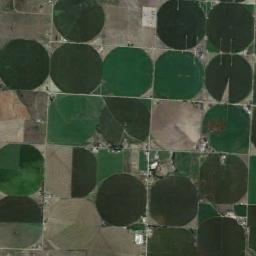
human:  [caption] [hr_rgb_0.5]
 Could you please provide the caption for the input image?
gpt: Many dark green, Light green, And khaki mixed neatly arranged circular farmlands with incomplete gardens and semicircles .

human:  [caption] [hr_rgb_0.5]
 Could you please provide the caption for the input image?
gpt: The round field is in the square .

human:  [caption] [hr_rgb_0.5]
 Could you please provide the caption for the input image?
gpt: Several green circular farmlands are neatly arranged on the ground .

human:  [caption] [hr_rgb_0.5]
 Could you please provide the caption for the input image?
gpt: Some green circle farmland are in the bare land .

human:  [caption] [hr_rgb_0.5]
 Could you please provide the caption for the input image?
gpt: There are many circular farmlands of the same size .